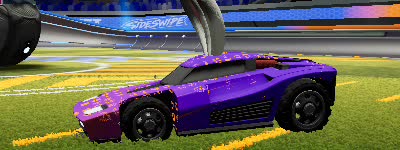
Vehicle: breakout